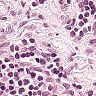
Metastatic tissue present: no